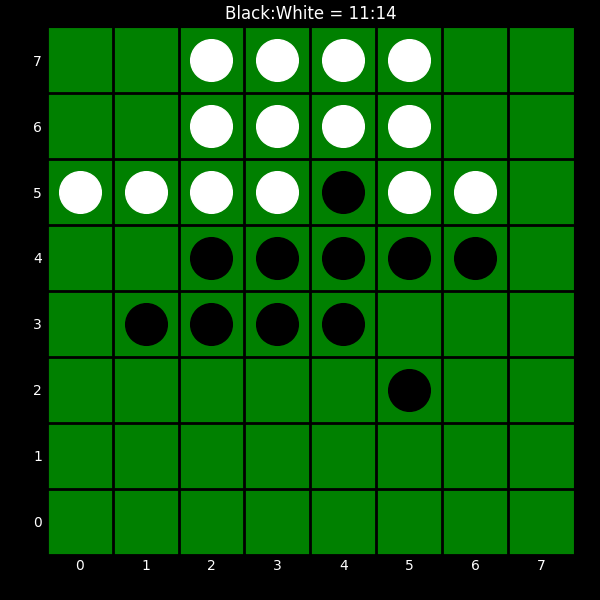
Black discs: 11
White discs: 14